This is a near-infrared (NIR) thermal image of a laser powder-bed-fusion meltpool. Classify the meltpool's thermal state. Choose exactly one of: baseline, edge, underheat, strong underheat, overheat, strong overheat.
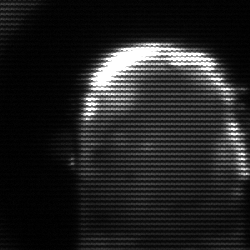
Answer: baseline